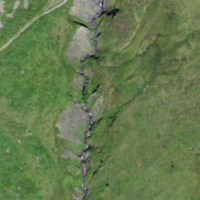
EUNIS habitat code: 23
Species observed at this site:
Rumex alpinus
Bistorta officinalis